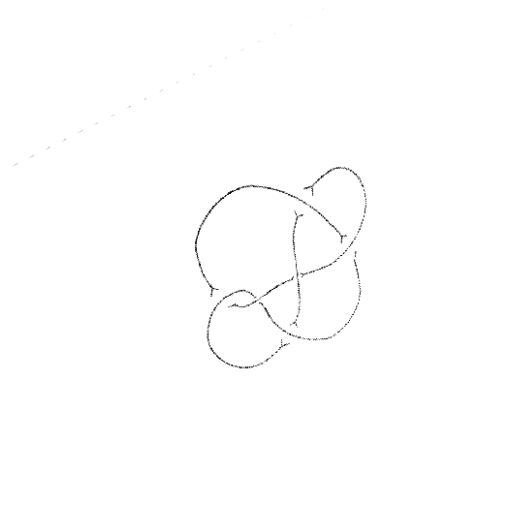
Crossing number: 6